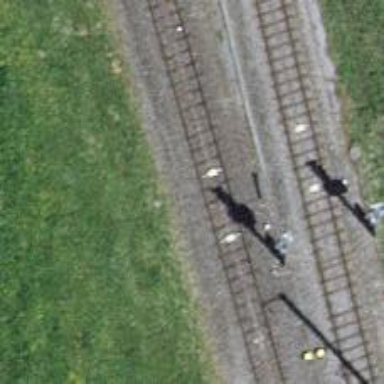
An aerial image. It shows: Railway track with single rail.